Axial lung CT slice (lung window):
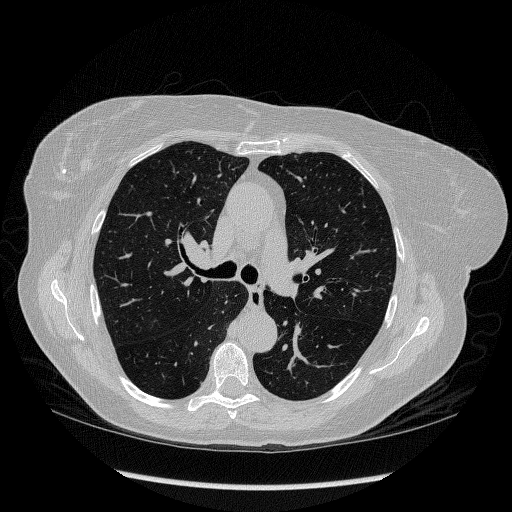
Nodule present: no